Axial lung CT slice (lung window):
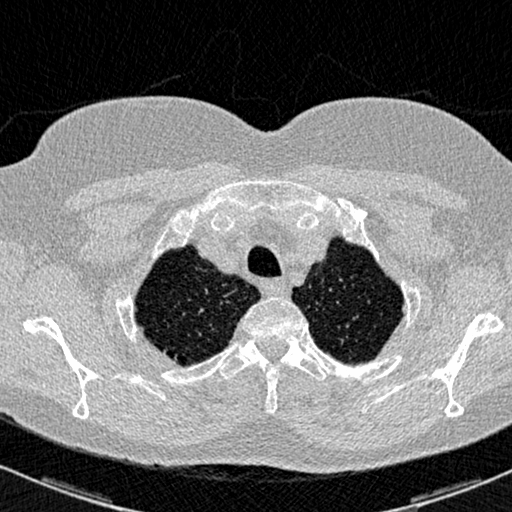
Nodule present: no